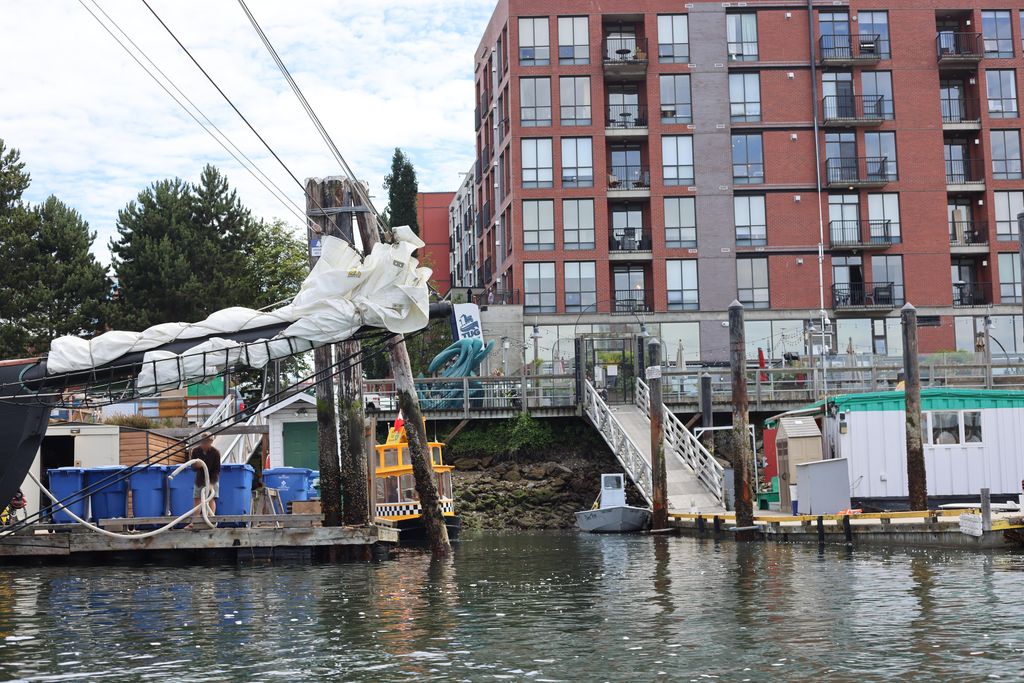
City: victoria